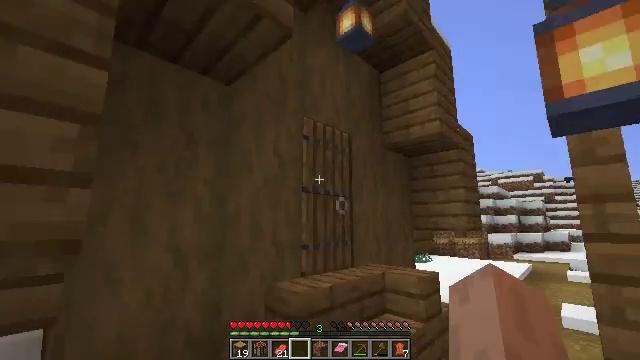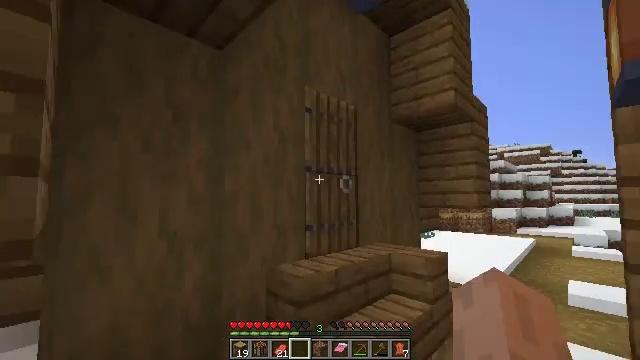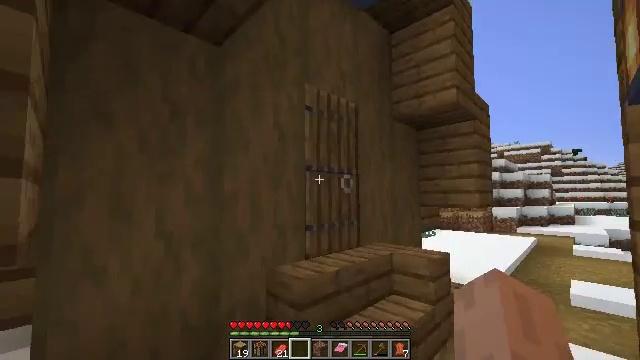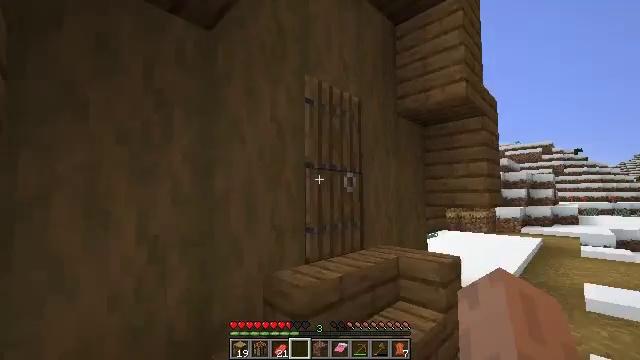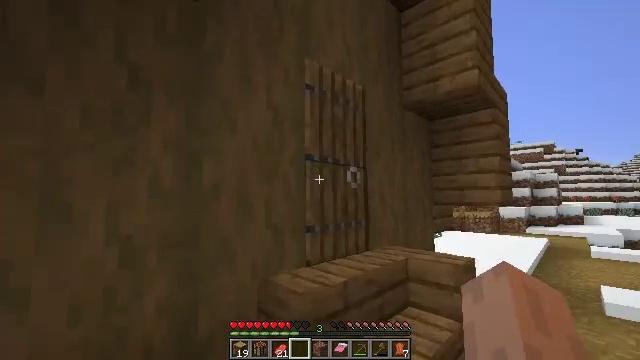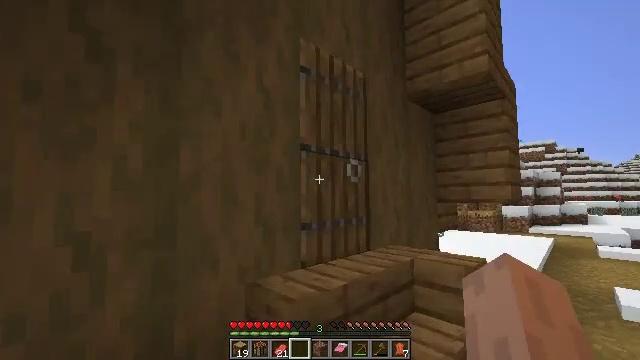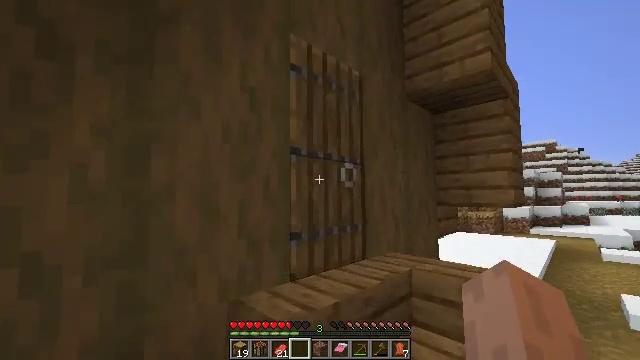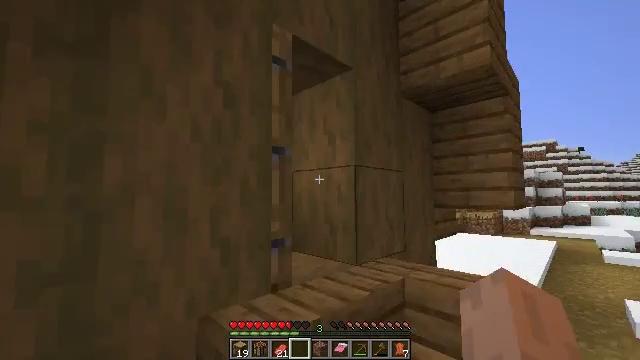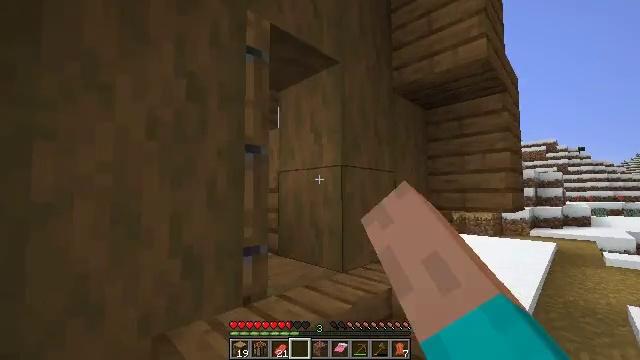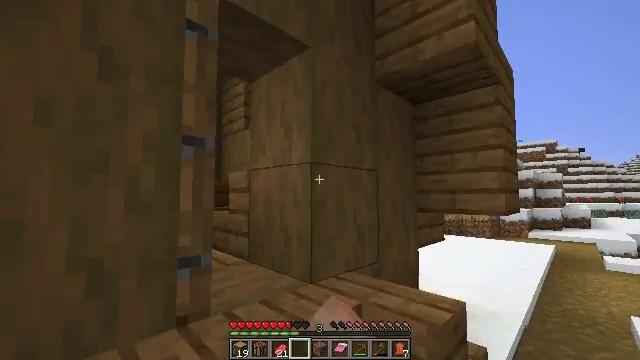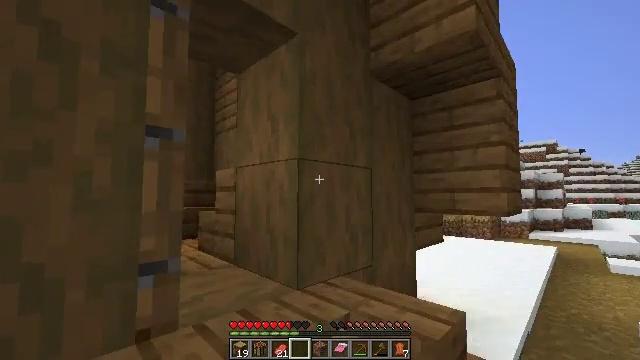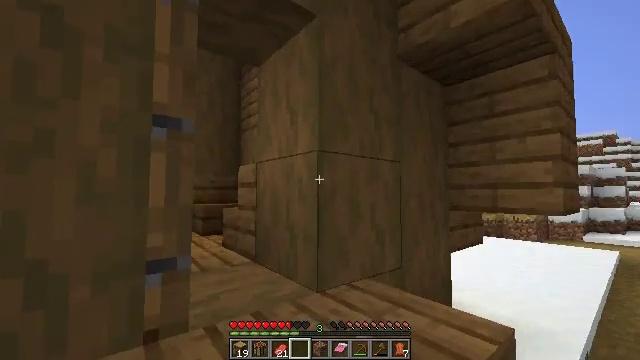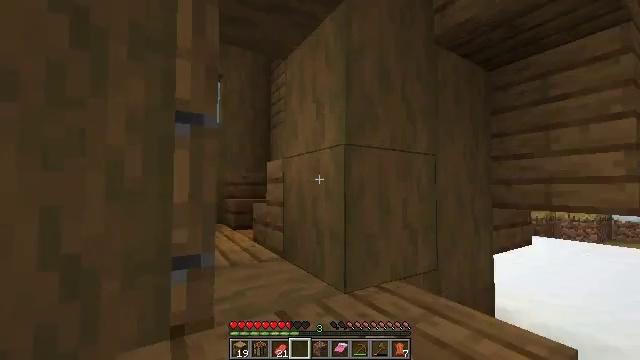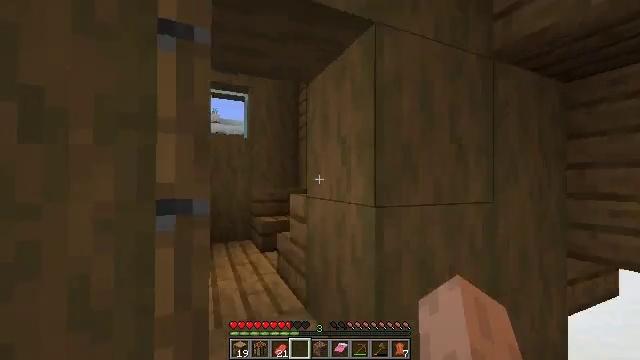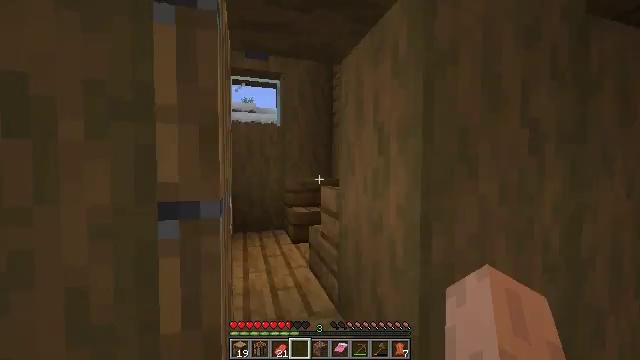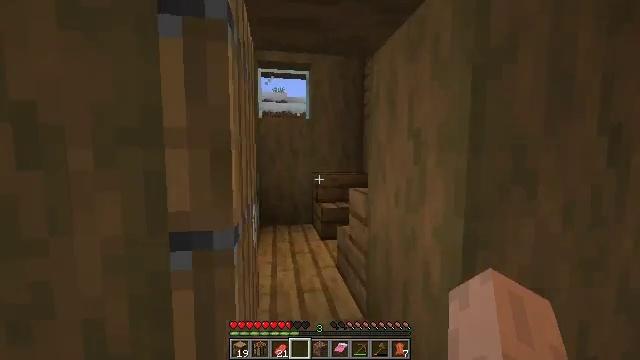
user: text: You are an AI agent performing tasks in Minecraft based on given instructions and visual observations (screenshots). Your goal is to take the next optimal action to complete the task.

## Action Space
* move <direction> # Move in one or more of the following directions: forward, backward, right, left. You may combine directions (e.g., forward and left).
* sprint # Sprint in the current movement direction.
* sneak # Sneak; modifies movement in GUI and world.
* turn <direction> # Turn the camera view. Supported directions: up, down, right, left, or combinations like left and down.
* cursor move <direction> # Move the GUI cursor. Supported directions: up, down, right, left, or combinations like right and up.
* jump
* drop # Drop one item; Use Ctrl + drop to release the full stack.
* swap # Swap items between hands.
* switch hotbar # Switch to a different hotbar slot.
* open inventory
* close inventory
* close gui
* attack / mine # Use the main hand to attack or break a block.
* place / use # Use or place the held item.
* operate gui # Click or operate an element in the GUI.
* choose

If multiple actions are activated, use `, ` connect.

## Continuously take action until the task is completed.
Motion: motion action
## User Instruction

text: Mine the blast furnace.
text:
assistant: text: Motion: move forward, turn down
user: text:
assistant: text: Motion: move forward
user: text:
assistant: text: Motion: move forward
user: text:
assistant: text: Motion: move forward
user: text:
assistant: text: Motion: move forward and move right
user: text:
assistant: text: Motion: move forward and move right
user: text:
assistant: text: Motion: move forward and move right, use / place
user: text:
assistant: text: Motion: move forward and move right, use / place
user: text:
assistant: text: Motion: move forward and move right
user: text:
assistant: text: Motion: move forward
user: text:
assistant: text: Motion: move forward, turn left
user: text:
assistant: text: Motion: move forward, turn left and down
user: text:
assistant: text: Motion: move forward, turn left and down
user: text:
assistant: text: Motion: move forward, turn left and down
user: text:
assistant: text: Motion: move forward and move right, turn left and down
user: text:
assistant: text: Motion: move forward and move right, turn left and down
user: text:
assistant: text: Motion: move forward and move right, turn left and down
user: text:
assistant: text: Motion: move forward, turn left and down
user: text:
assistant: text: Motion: move forward, turn left and down
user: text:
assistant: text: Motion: move forward, turn left and down
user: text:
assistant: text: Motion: move forward, turn left and down
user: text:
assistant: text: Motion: move forward
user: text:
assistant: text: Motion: move forward, turn left and down
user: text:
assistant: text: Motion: move forward, turn left and down
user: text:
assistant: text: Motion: turn left and down
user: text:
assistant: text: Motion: turn left and down
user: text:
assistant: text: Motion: turn down
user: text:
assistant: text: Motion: no_op
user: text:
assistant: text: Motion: no_op
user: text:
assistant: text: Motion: no_op